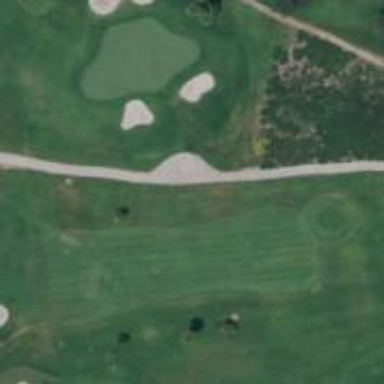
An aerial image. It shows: Path for golf carts.